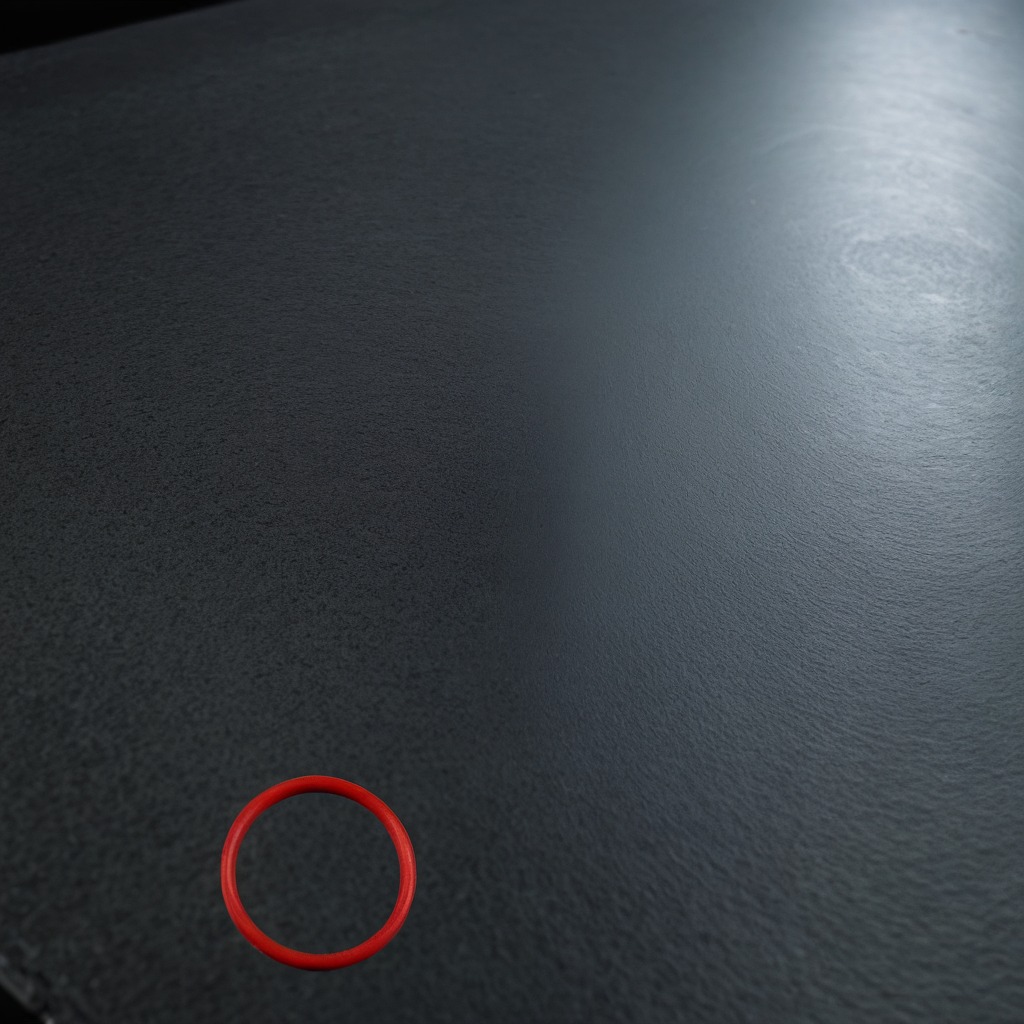
A rubber O-ring lying on a clean granite table inside a workshop at night dim ambient light soft shadows worn but